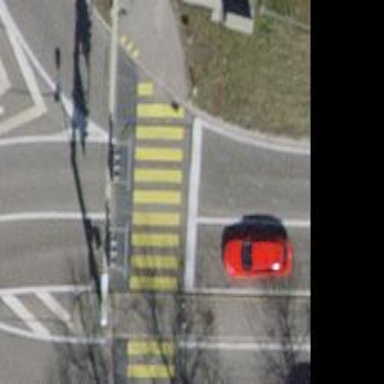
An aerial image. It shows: Road crossing with traffic signals.